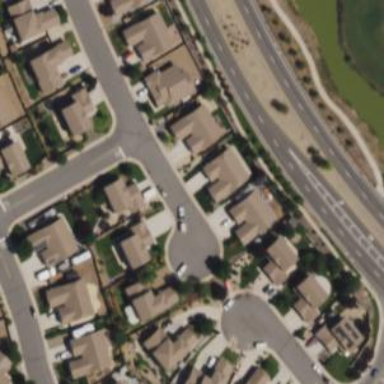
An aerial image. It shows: Residential road with separate asphalt sidewalk.